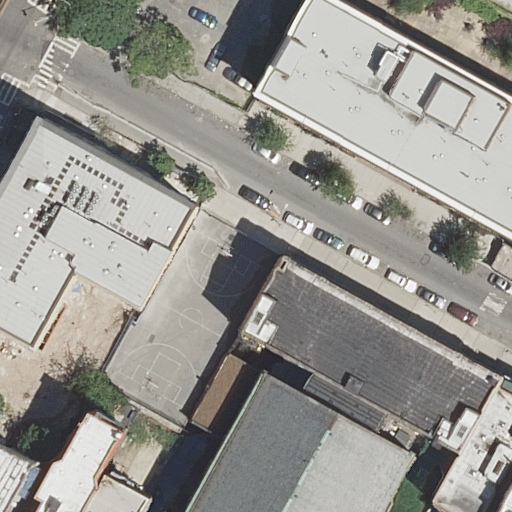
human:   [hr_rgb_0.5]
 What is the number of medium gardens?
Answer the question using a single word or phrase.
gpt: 0

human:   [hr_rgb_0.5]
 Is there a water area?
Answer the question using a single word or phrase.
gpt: no

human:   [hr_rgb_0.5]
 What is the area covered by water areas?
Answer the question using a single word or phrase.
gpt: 0m2

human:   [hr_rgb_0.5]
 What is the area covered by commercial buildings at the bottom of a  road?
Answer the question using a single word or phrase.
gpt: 0m2

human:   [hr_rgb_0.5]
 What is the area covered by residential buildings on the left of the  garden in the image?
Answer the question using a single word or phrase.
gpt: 48m2

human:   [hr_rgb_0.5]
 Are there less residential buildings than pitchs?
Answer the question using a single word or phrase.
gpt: no

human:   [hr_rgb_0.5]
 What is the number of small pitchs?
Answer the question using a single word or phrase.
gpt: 0

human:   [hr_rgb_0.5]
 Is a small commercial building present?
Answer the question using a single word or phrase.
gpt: no

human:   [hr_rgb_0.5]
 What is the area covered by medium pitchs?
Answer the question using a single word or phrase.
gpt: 0m2

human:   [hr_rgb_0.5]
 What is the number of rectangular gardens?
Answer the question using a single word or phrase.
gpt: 1

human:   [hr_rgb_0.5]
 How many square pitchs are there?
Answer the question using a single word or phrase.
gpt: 0

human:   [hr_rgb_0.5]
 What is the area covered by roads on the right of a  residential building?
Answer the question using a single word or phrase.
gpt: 0m2

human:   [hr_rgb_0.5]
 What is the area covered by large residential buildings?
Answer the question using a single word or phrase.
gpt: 1843m2

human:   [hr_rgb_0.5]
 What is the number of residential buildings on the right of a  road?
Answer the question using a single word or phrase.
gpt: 7

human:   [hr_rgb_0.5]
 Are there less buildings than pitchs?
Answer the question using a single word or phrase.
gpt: no

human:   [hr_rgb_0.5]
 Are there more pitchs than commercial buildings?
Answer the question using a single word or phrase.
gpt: yes

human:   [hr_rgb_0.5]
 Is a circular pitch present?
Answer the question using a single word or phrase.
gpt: no

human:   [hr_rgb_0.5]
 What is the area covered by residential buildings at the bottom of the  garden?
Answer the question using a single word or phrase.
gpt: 514m2

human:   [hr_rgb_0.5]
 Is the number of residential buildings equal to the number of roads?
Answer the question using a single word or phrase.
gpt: no

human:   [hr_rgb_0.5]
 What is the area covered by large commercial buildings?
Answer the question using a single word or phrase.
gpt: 0m2

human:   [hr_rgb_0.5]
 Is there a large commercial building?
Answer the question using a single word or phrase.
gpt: no

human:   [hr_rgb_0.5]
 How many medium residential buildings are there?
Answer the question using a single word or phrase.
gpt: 3

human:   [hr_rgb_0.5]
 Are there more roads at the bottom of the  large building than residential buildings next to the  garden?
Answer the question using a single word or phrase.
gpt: no

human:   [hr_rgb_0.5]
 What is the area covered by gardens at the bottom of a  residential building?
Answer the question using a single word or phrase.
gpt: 823m2

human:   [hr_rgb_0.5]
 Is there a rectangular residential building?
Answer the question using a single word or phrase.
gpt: yes

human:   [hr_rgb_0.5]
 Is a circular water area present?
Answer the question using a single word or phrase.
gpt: no

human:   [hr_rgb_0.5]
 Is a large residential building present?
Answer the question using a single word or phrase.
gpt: yes

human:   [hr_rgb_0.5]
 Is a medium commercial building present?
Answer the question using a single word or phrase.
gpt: no

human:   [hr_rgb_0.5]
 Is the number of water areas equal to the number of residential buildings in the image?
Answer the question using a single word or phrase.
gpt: no

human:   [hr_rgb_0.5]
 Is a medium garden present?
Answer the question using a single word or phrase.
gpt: no

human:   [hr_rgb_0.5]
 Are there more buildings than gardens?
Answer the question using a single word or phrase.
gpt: yes

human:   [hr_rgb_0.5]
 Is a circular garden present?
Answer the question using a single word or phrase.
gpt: no

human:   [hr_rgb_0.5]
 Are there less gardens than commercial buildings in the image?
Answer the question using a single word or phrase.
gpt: no

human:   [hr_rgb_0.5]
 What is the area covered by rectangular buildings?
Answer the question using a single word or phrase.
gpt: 580m2

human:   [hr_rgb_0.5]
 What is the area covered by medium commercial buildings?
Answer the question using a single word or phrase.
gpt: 0m2

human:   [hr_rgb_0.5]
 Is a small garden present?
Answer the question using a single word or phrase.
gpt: no